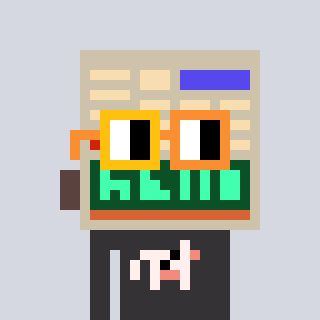
a pixel art character with square yellow and orange glasses, a calculator-shaped head and a grayscale-colored body on a cool background